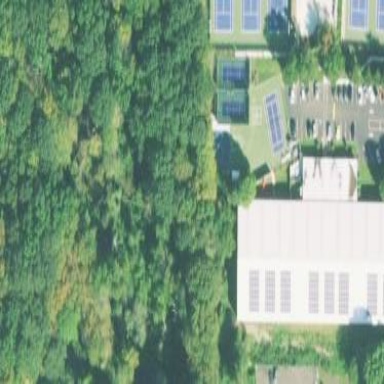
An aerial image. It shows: Sports center building providing tennis and swimming facilities.